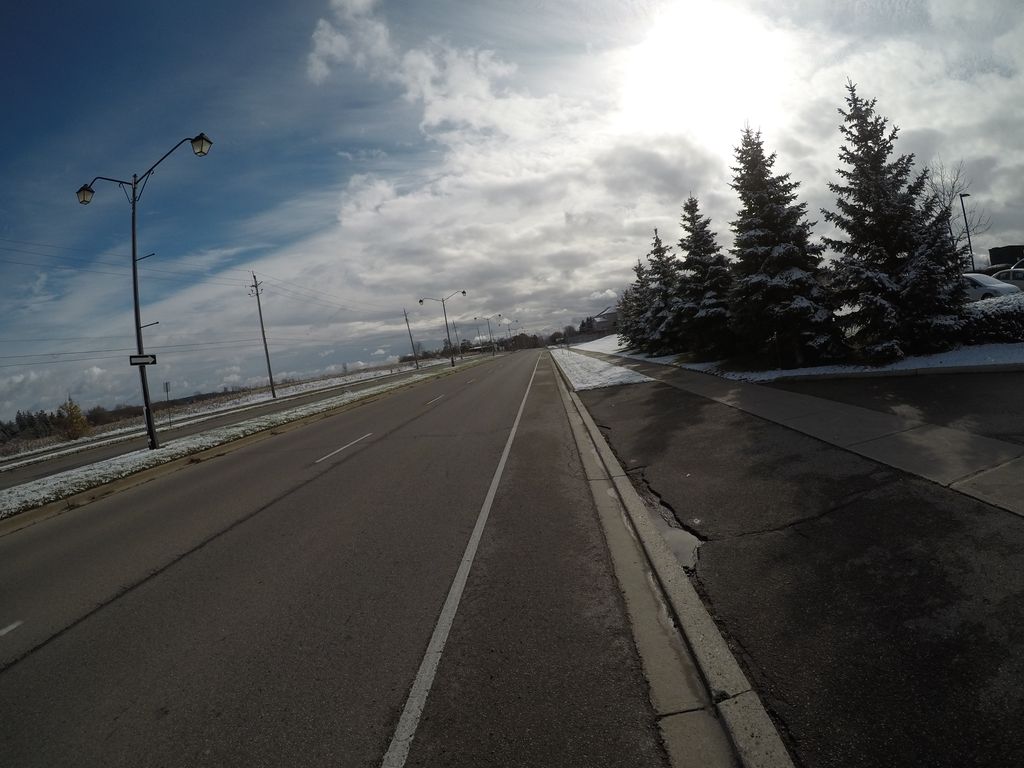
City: kitchener-waterloo